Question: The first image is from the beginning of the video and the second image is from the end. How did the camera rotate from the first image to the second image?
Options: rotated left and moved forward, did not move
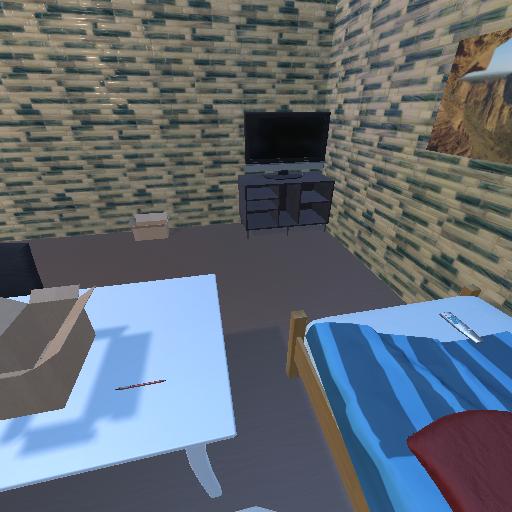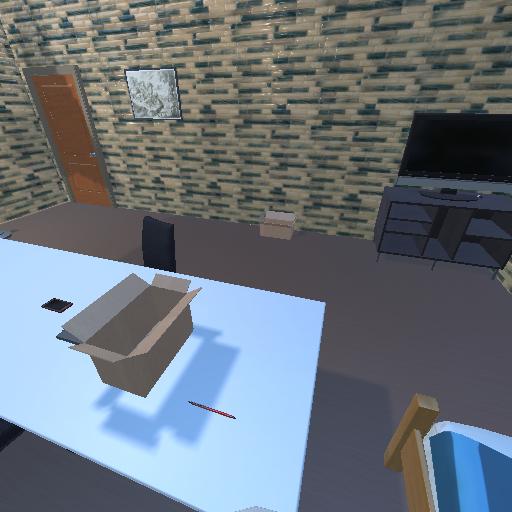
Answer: rotated left and moved forward